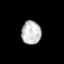
Tissue: lung
Cell type: Others
Senescence score: 0.2287
Nuclear area (px): 451
Mean DAPI intensity: 190.767